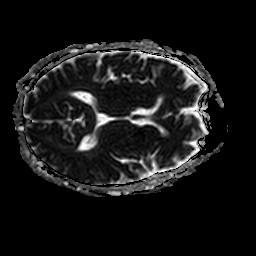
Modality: ADC
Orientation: axial
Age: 66
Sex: male
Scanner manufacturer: philips
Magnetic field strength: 1.5 T
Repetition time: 4.824 s
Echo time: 0.07764 s